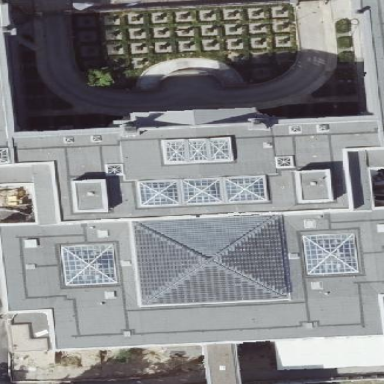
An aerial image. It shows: Detached government office building.